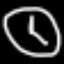
Label: clock